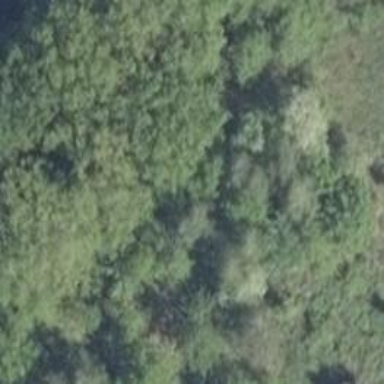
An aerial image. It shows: Beautiful tree in nature.